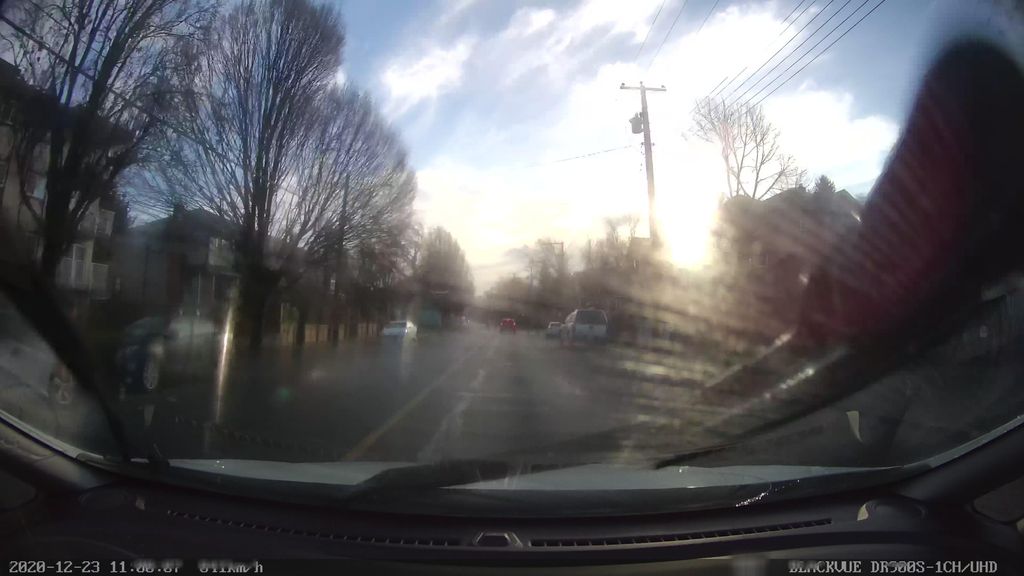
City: victoria